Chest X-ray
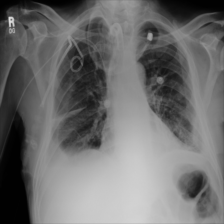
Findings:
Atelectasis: negative
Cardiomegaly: negative
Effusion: positive
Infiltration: negative
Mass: negative
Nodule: negative
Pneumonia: negative
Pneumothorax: negative
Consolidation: negative
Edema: negative
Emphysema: negative
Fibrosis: negative
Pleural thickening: negative
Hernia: negative